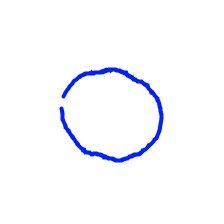
Shape: circle